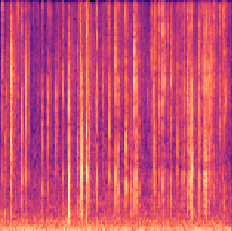
Sound class: Fire crackling